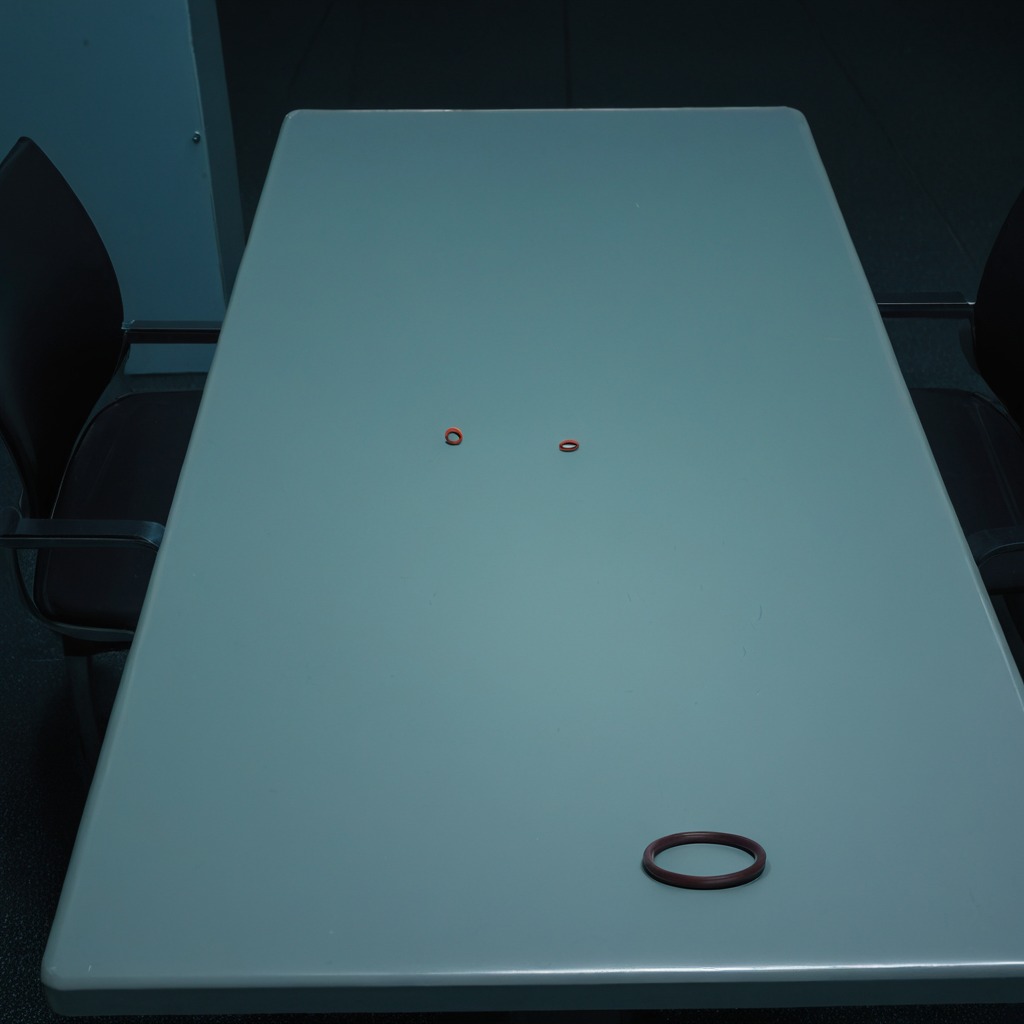
A rubber O-ring is lying on the table.